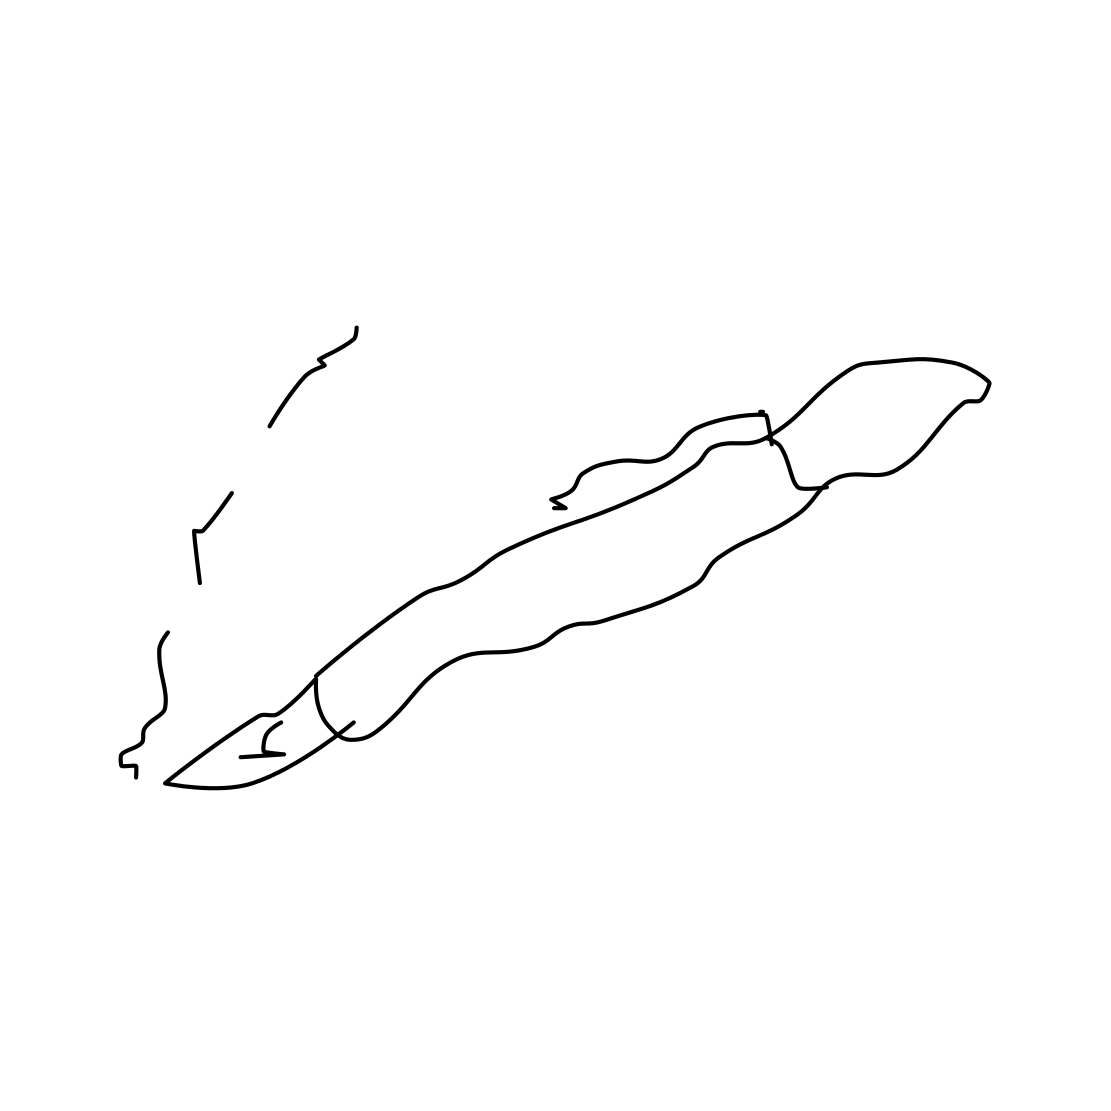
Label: pen